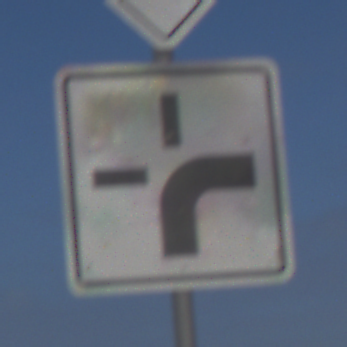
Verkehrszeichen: VerlaufVorfahrtsstrasse3
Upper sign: Vorfahrtsstrasse
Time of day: Midday
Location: Outdoor (Nature)
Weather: PartlyCloudy
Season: NotSpecified
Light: Natural